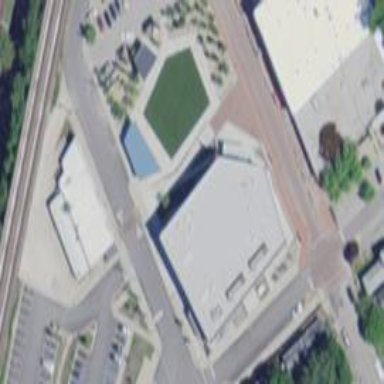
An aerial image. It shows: Arts centre located in building.